Question: The following script works correctly however I don't like it because it isn't elegant and is just down right messy.
Without getting too advanced (meaning I don't want OOP style) I just want to minimize this code in a procedural fashion. Mainly I want to combine the SQL queries and clean up the mess.
'''
//get page url and query db to find the correct page
$this_page = $_GET['page'];
$this_page = escape_data($_GET['page']);
//Make sure page exists - if it doesn't redirect the browser
$SQL_page_exist = "SELECT * FROM pages_learn_more WHERE page_title = '$this_page'";
$SPE_result = mysql_query($SQL_page_exist);
while ($details = mysql_fetch_array($SPE_result))
{
$page_id = $details['id'];
$page_title = $details['page_title'];
$main_title = $details['main_title'];
$main_content = $details['main_content'];
$sub_title = $details['sub_title'];
$sub_content = $details['sub_content'];
}
if(mysql_num_rows($SPE_result) == 0)
{
echo '<META HTTP-EQUIV="Refresh" Content="0; URL=page_not_found.php">';
} else {
$SQL =
"SELECT ptt.tool_tip_link
FROM pages_tool_tip ptt
JOIN pages_to_pages ptp
ON ptp.tool_tip_id = ptt.tool_tip_id
WHERE ptp.learn_more_id = '$page_id'";
$result = mysql_query($SQL); // or die(mysql_error());
//set array for reference_keys variable which may contain 0 to 20 keys
$reference_keys = array();
while ($db_field = mysql_fetch_array($result))
{
$reference_keys[] = $db_field['tool_tip_link'];
}
'''
Ok so this above code works as it should, but it is very ugly and I have been trying for the past 2 hours to refine it into something clean, simple and beautiful, but alas my skills are not yet there and all i get is mysql errors.
My most recent attempt is:
'''
$SQL =
"
SELECT *
FROM pages_learn_more plm
JOIN pages_tool_tip ptt, pages_to_pages ptp
ON ptp.tool_tip_id = ptt.tool_tip_id
WHERE plm.page_title = '$this_page' AND ptp.learn_more_id = plm.id
";
$result = mysql_query($SQL); // or die(mysql_error());
$reference_keys = array();
while ($details = mysql_fetch_array($result))
{
$reference_keys[] = $details['tool_tip_link'];
$page_id = $details['id'];
$page_title = $details['page_title'];
$main_title = $details['main_title'];
$main_content = $details['main_content'];
$sub_title = $details['sub_title'];
$sub_content = $details['sub_content'];
}
'''
**This is like my 30th failed attempt to clean up this code. Can someone with knowledge please help me out and if possible please explain your input...
Thank you **
As a side note:
I even tried many queries in PHPmyAdmin, which taught me that the order of your tables in your SELECT of FROM statement will impact your result so for example 'SELECT pages_learn_more plm, pages_tool_tip ptt' != 'SELECT pages_tool_tip ptt, pages_learn_more plm' And I don't understand how the order of these statements impacts the results. (When used in the full query 1 Will result in an error and the other Shows the tables)
PIC OF MY DATABASE SCHEME IF IT HELPS

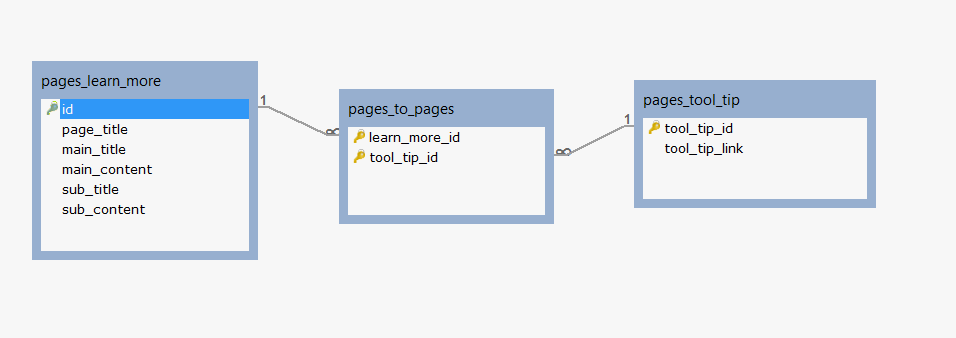
Answer: You have a strange mix of implicit (comma-separated tables) and explicit 'JOIN's, which affects the order the tables appear in. Implicit joins are discouraged, so use only explicit ones.
Since you are not using all columns, do not 'SELECT *', especially since some tables have the same column names ('tool_tip_id'), which causes ambiguity. Instead, be a little more explicit about what you're selecting. You can even replace 'plm.*' below with the exact list of columns you need from that table.
'''
$SQL =
"
SELECT
plm.*,
ptt.tool_tip_link
FROM
pages_learn_more plm
LEFT JOIN pages_to_pages ptp ON plm.id = ptp.learn_more_id
LEFT JOIN pages_tool_tip ptt ON ptp.tool_tip_id = ptt.tool_tip_id
WHERE
plm.page_title = '$this_page'
";
'''
In your while loop, the only columns you access are those of 'pages_learn_more' and one from 'pages_tool_tip', so in the 'SELECT' list, I used 'plm.*' for all columns on that table, and 'ptt.tool_tip_link' only from the other table.
Since your primary table appears to be 'pages_learn_more' which may or may not have associated records in 'pages_to_pages', I substituted a 'LEFT JOIN', so even if it had no associated tool tip, the query could still return a record (with a NULL tooltip).
Technically, the second 'LEFT JOIN' could just be an 'INNER JOIN' since there must be a record in 'pages_tool_tip' if one exists 'pages_to_pages'.